Interaction volume radius: 5 \u00c5
Interaction volume height: 15 \u00c5
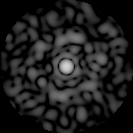
Disorder parameter: 0.7625